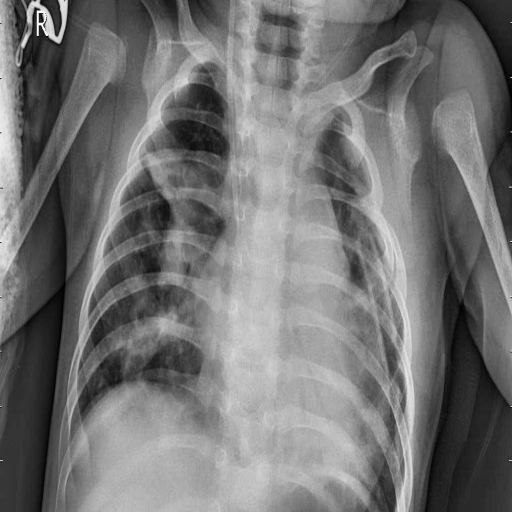
Finding: PNEUMONIA